Question: I want to add arrow mark to extjs window as marked below. I have created window with all the required form fields and i can point out the place where the user clicked. Now my requirement is to add arrow to that window.
Thanks in Advance.

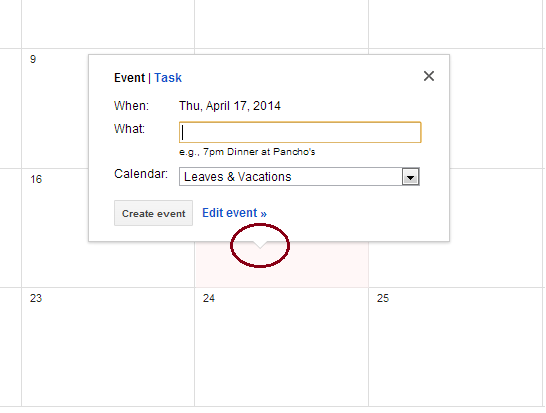
Answer: '''
<div id="overlay"> Hello World </div>
#overlay {
width: 200px;
height: 50px;
position:relative;
background-color: green;
}
#overlay:after {
content: "";
position: absolute;
top: 50px;
left: 50px;
width: 0px;
height: 0px;
border-top: 10px solid green;
border-left: 10px solid transparent;
border-right: 10px solid transparent;
}
'''
The div after overlay is looking like this. In the same way we can add overlay for sencha extjs window.